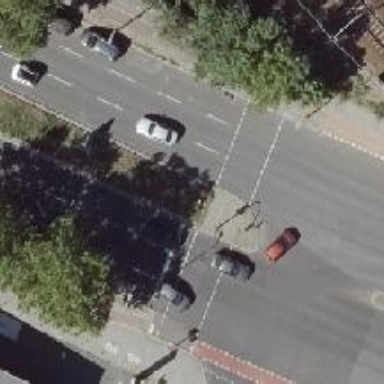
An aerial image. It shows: Road with traffic signals.